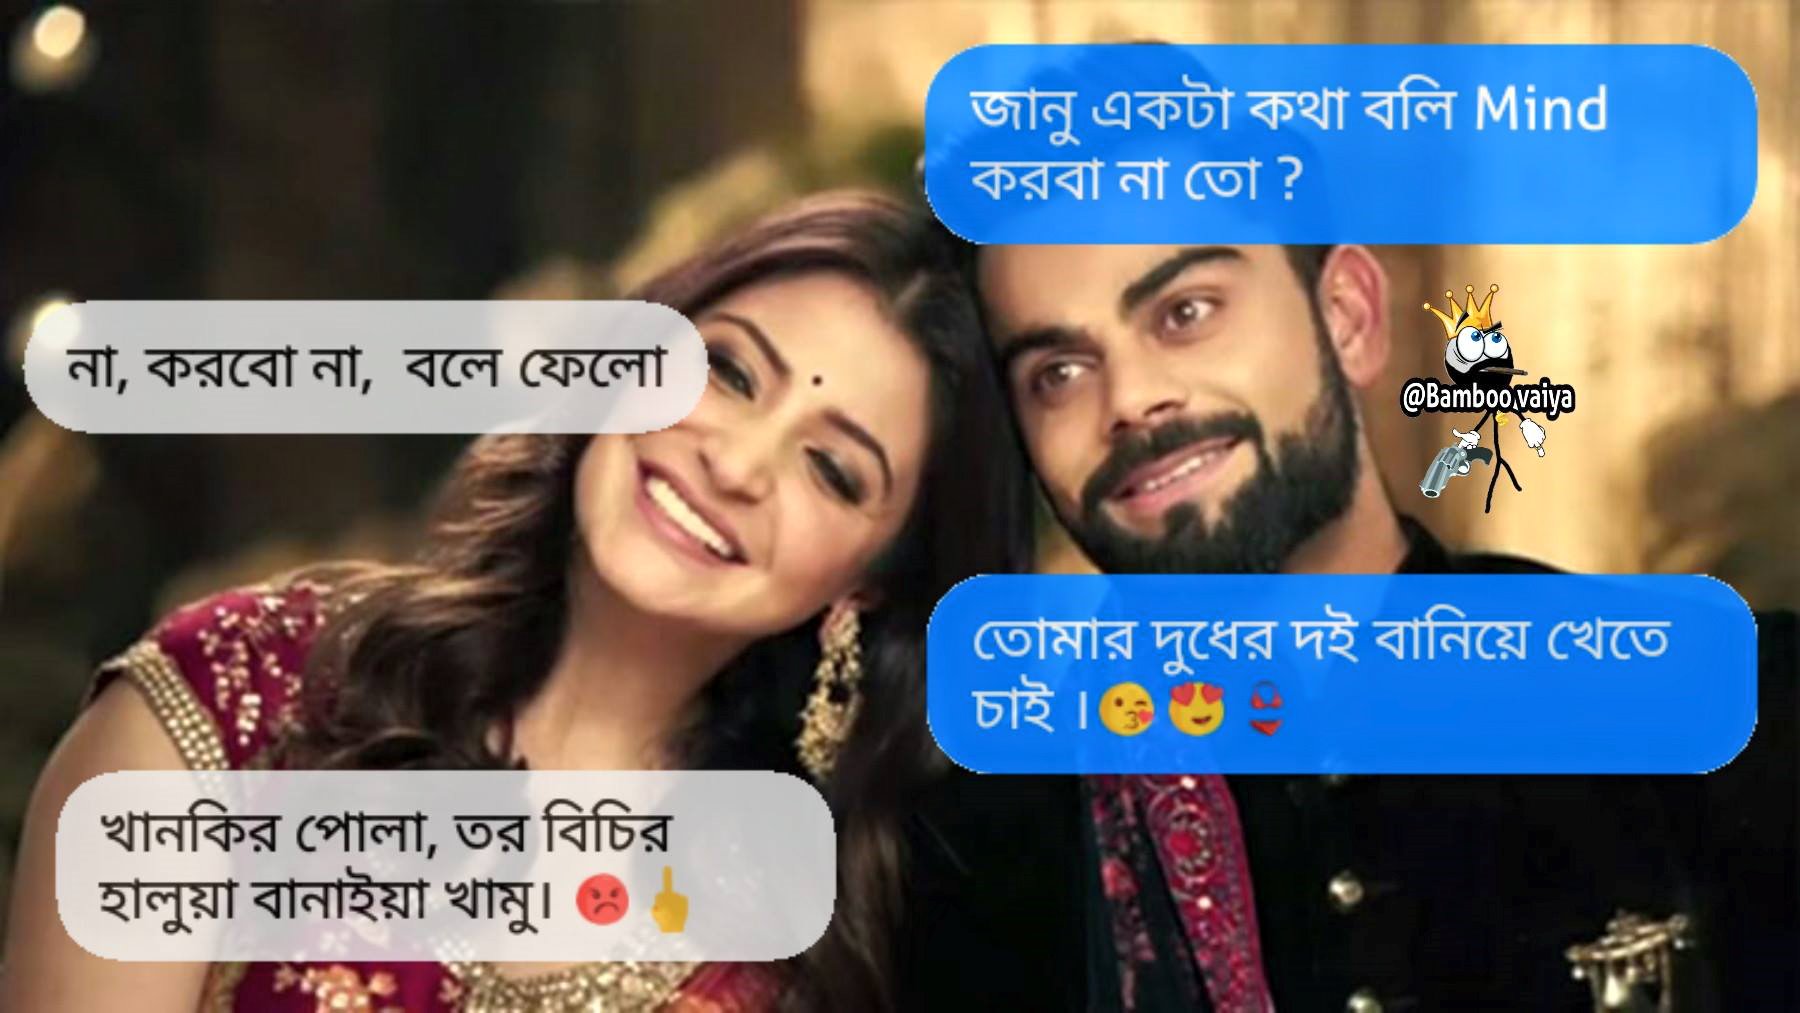
Caption: জানু একটা কথা বলি Mind করবা না তো ?  না, করবো না, বলে ফেলো     তোমার দুধের দই বানিয়ে খেতে চাই ।   খানকির পোলা, তর বিচির হালুয়া বানাইয়া খামু ।
Label: hate